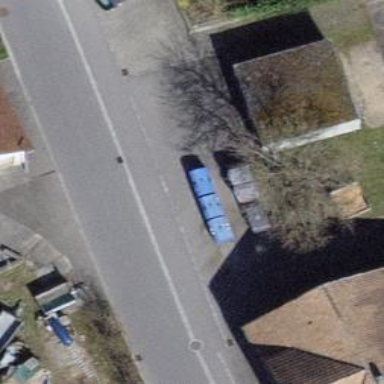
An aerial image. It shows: Recycling container for recycling.